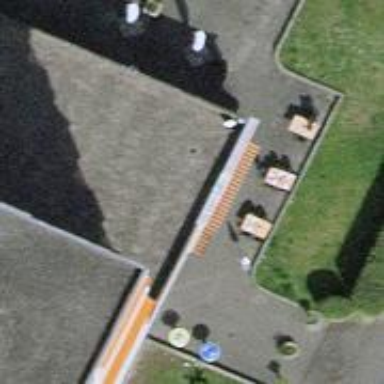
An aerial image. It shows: Restaurant.